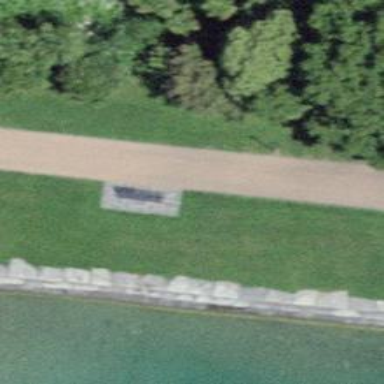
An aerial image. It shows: Bench for seating.